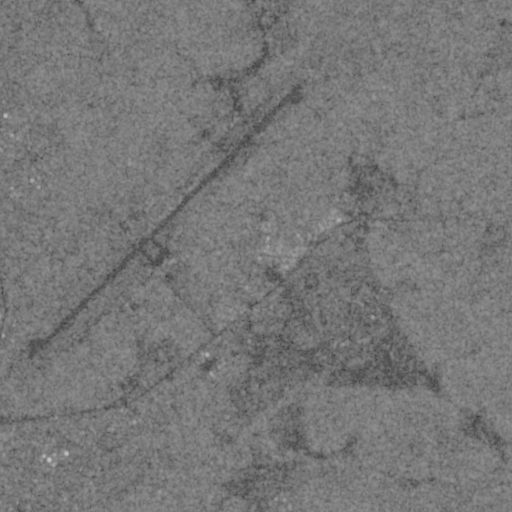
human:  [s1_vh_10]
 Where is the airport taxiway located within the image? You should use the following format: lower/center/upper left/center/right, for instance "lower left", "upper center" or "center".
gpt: The airport taxiway is located in the center left of the image.
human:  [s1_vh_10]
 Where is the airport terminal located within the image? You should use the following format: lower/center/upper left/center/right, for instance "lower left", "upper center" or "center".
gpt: The airport terminal is located in the center left of the image.
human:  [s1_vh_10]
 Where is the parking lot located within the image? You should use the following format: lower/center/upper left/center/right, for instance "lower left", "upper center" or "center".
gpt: The parking lot is located in the center left of the image.
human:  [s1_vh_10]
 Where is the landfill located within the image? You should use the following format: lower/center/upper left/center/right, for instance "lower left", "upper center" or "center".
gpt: There is no landfill in the image.

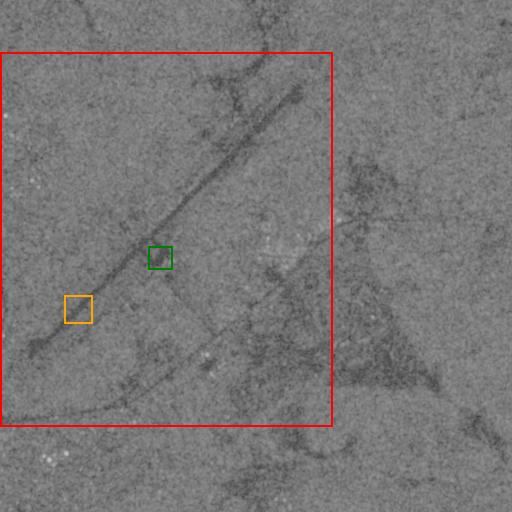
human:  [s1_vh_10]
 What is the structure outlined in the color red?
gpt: The structure outlined in red is an airport.
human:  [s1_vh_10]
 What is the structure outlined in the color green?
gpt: The structure outlined in green is an airport apron.
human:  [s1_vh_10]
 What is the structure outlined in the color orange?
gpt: The structure outlined in orange is a building.
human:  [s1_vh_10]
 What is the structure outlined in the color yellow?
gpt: There is no yellow outline.